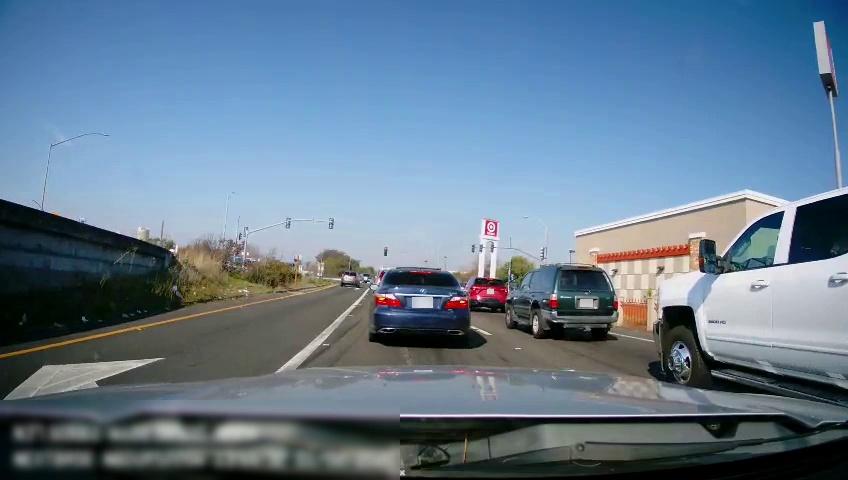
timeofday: Day
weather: Sunny
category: Drivable Space
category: Vehicles | SUV
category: Vehicles | SUV
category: Vehicles | SUV
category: Vehicles | SUV
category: Vehicles | Truck
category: Vehicles | SUV
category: Vehicles | Car
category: Lanes | Alternate Lane
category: Lanes | Current Lane
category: Lanes | Current Lane
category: Lanes | Alternate Lane
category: Traffic | Lights
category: Traffic | Lights
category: Traffic | Lights
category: Traffic | Lights
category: Traffic | Lights
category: Traffic | Lights